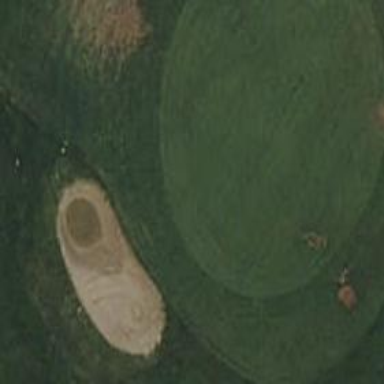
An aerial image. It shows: Golf green with lush grass surface.